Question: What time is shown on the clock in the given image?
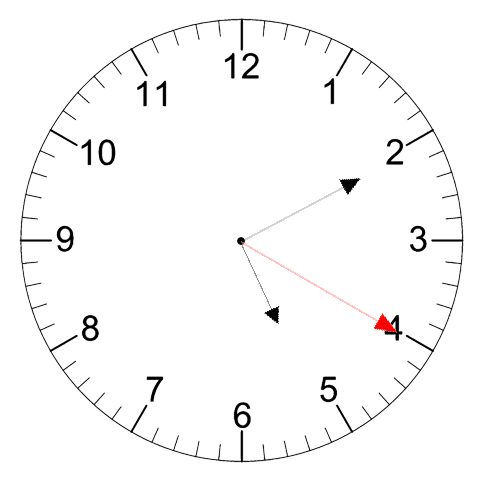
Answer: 05:10:20